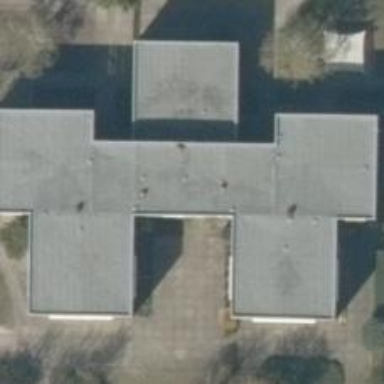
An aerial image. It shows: Kindergarten.